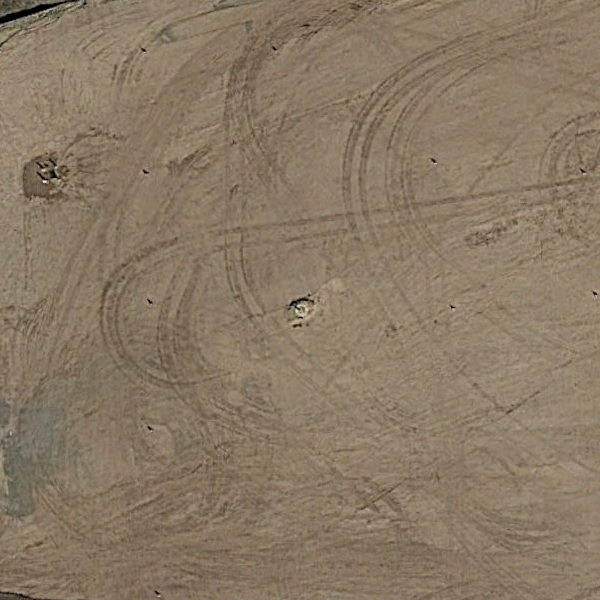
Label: BareLand